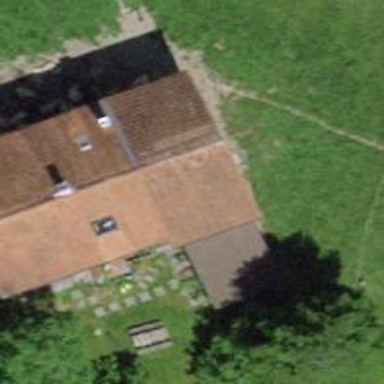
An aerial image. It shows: Simple house.